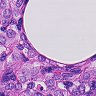
Metastatic tissue present: yes